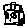
Label: house